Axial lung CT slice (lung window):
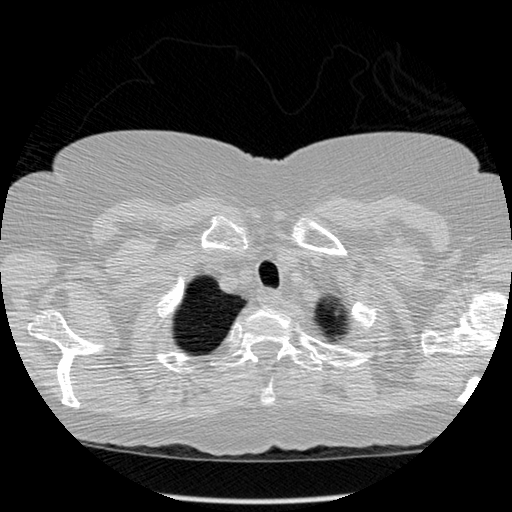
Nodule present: no